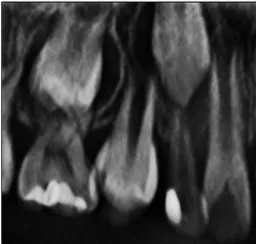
(A) is the X-ray of tooth 14 after 9 months of treatment.
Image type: radiology (x_ray)